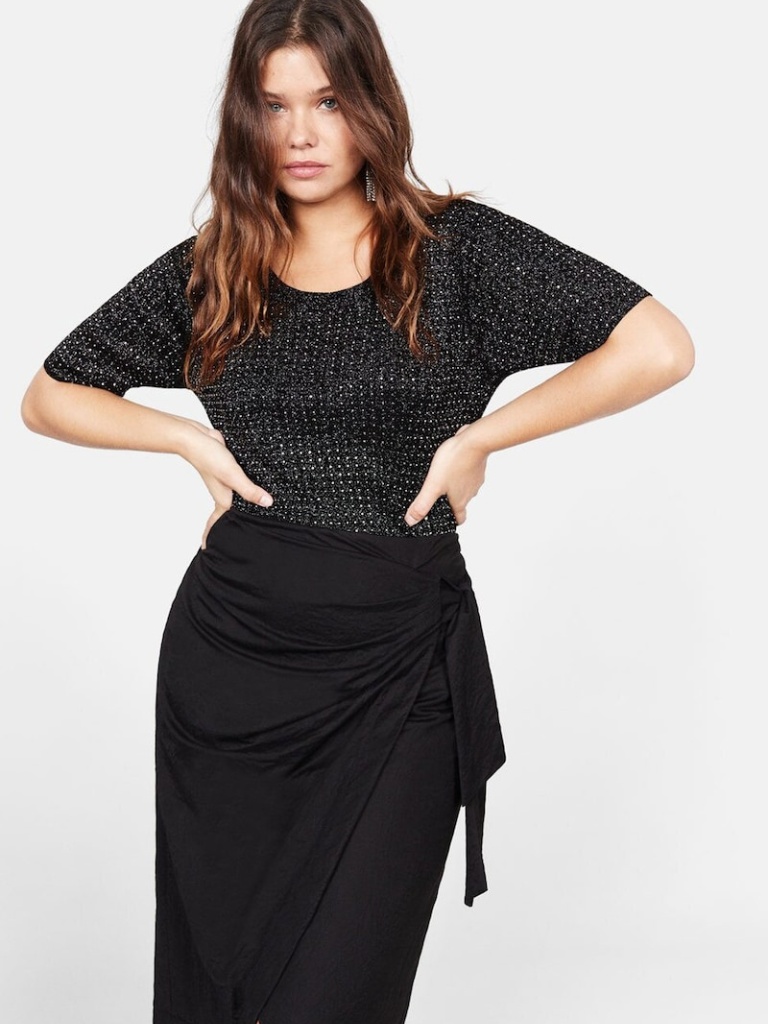
knit relaxed short sleeve thigh length Fully Tucked in v-neck tunic